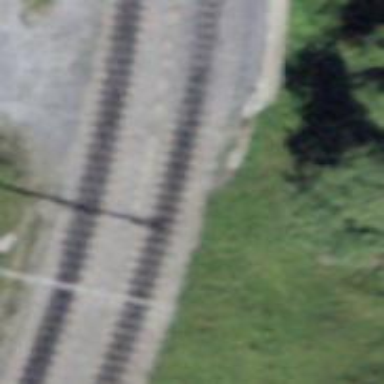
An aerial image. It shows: Narrow-gauge railway siding with 1 track. The track is electrified with contact line.